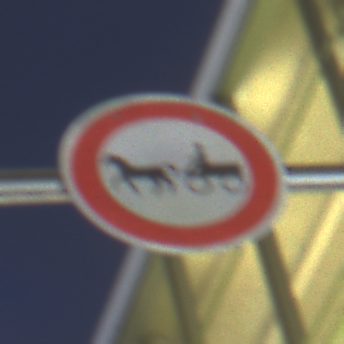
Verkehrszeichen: VerbotGespannfuhrwerke
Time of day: Night
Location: Outdoor (Urban)
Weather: PartlyCloudy
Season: NotSpecified
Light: Artificial